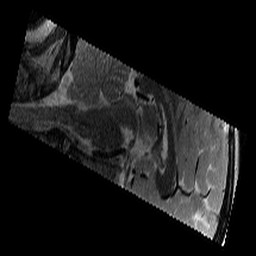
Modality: T2w
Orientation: sagittal
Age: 9
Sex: male
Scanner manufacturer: siemens
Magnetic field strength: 3 T
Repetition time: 9.23 s
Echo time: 0.067 s